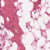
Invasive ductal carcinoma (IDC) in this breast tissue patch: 0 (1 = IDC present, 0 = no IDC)